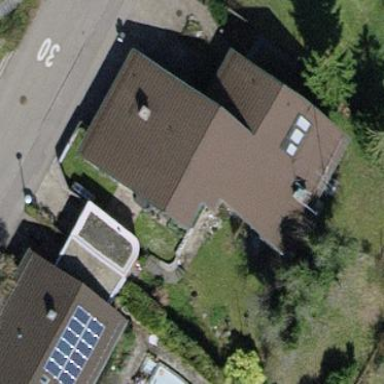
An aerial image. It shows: Building with tiled roof.